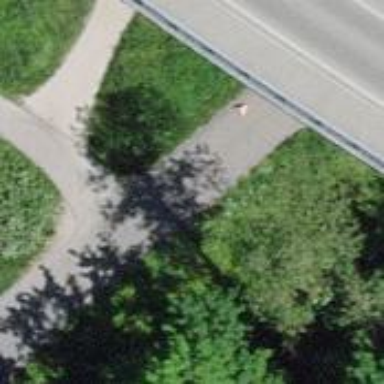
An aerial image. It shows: Cycleway with asphalt surface passing through tunnel.